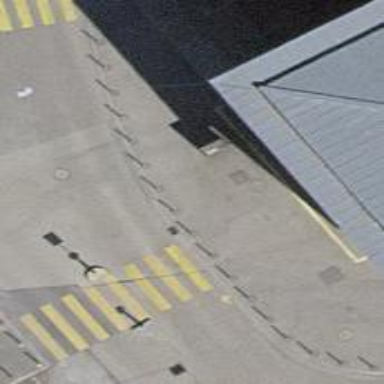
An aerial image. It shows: Bollard.